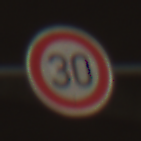
Verkehrszeichen: Geschwindigkeit30
Umgebung: Outdoor, Suburban
Tageszeit: SunriseSunset
Wetter: PartlyCloudy
Licht: Natural
Jahreszeit: NotSpecified
Kontrast: MediumContrast